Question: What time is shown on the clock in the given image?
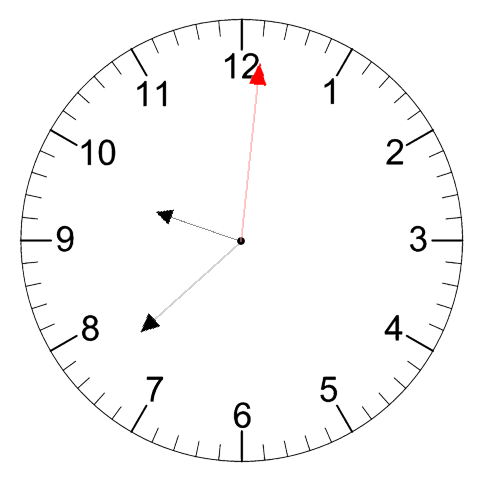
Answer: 09:38:01